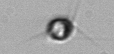
Label: Acanthoica_quattrospina